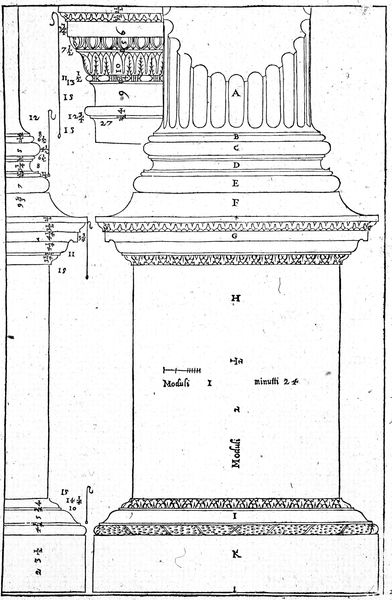
Titel: I Quattro Libri della Architettura, Buch I, Kap. 17 Von der korinthischen Ordnung (Basis und Postament)
Künstler: Andrea Palladio
Institution: (Seriendruck)
Schlagwörter: blätter, fuß, weiß, profil, schwarz, skizze, säule, säulen, zeichnung, hochformat, muster, architektur, rahmen, sockel, klassizismus, girlande, renaissance, kanneliert, kannelierung, modell, ansicht, italien, grafik, linien, pilaster, steg, zahlen, ornamente, seitenansicht, verzierung, plinthe, podest, striche, stege, komposit, antike, schnitt, schwarzweiss, radierung, buchstaben, beschriftung, entwurf, architrav, rom, kapitell, fries, sims, gesims, kehle, zahl, ionisch, antik, griechisch, griechenland, kanneluren, plan, basis, dorisch, säulenbasis, postament, zeichnun, korinthisch, schaft, querschnitt, wulst, eierstab, verzierungen, konisch, kapitel, schinkel, grundriss, proportionen, aufbau, akanthus, arkanthus, traktat, aufriss, maßstab, zeichung, bauplan, arkantus, kannelure, palmetten, säulenordnung, ordnung, kanelure, berechnung, masstab, zeichnunge, maße, abmessungen, maßangaben, proportion, jonisch, plam, technisch, lot, kanelliert, base, riffelung, attisch, attische basis, serifen, anlauf, vitruv, vignola, risszeichnung, kannelliert, bauelement, griech, pidestal, h, modulor, seriven, moduli